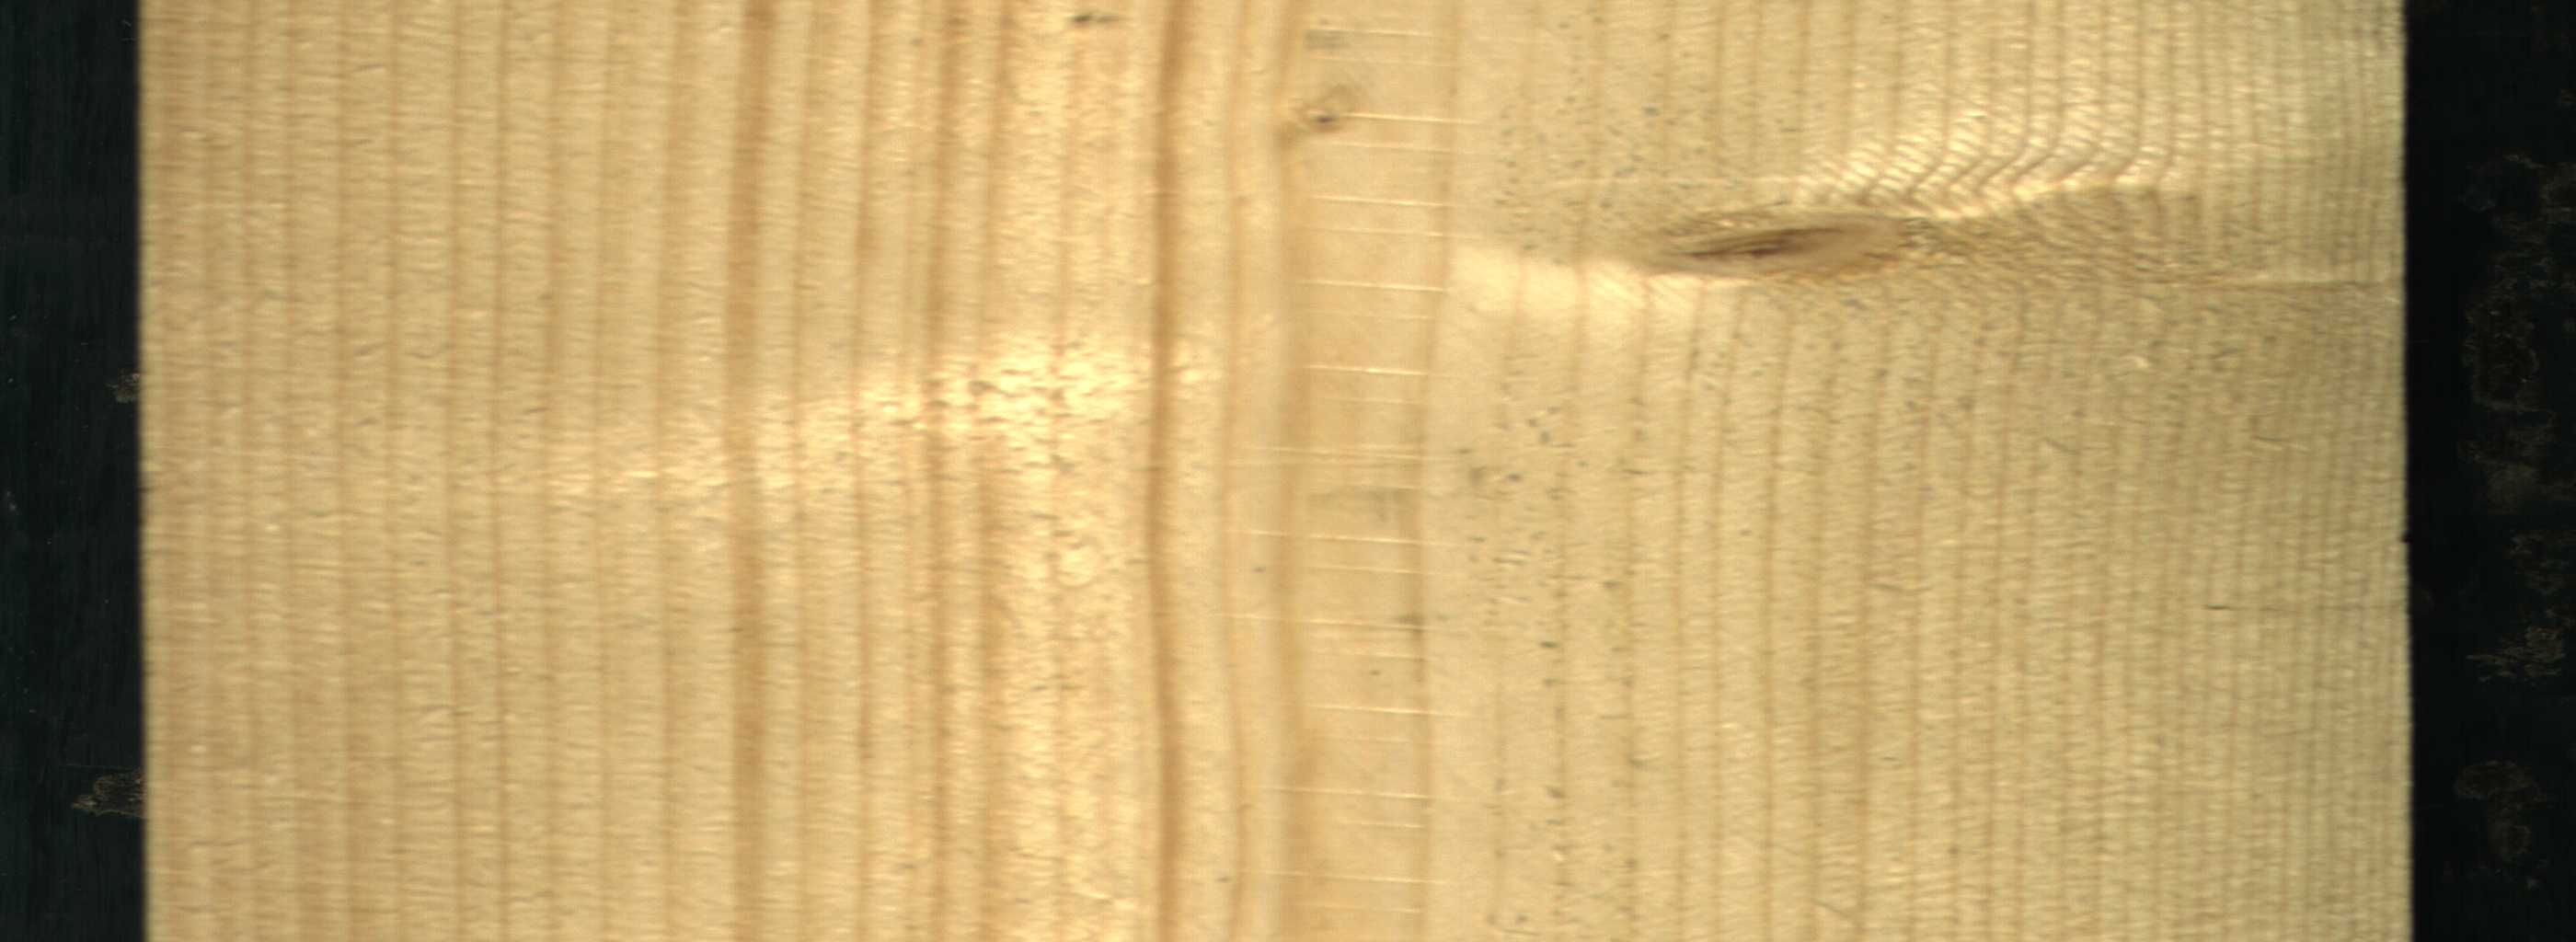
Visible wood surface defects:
Live_Knot